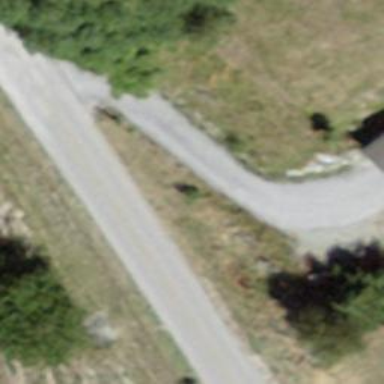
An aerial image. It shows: Asphalt alley designated as service road.